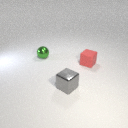
small gray metal cube to the right of small green metal sphere